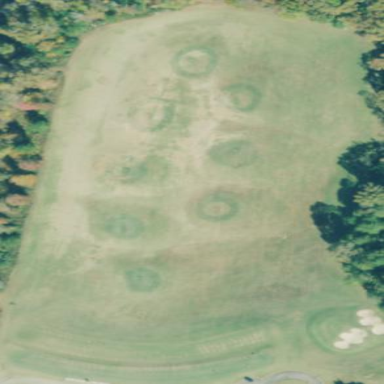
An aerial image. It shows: Grassy area designated for driving range golf.